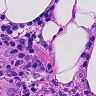
Metastatic tissue present: yes